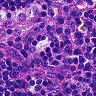
Metastatic tissue present: no